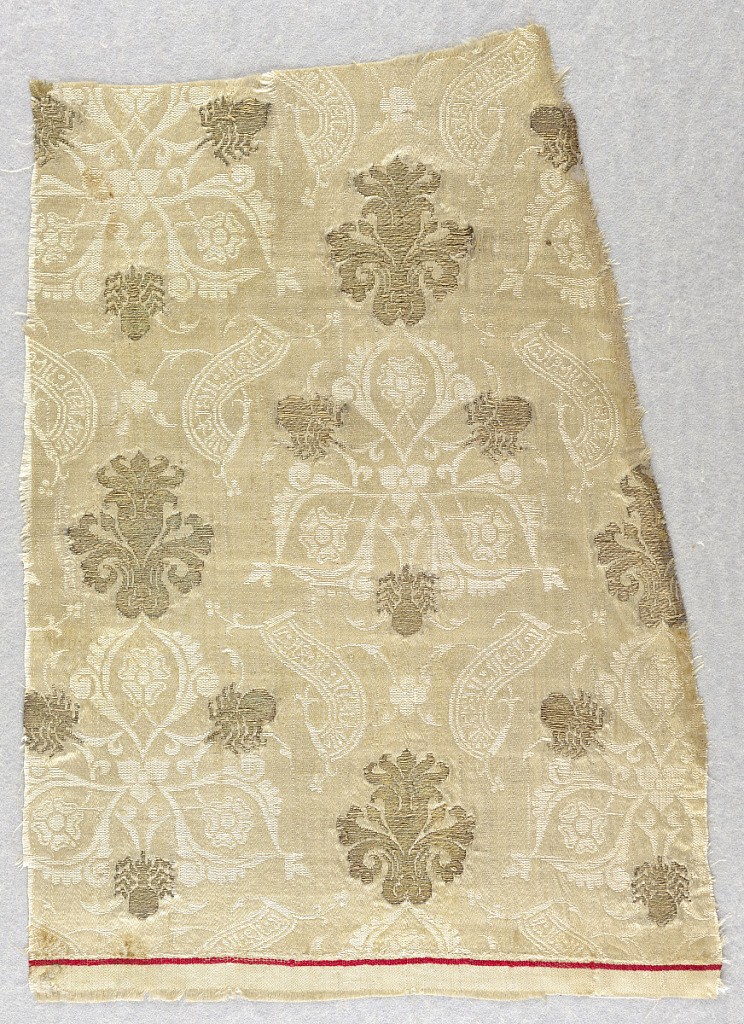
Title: Textile
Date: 14th century
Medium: silk, metal Technique: twill, brocaded
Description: Double warp twill, brocaded in gold (gold beaters' gold).  Patterned with trefoils, each enclosing a rose, flanked at top by diagonal banderoles with debased Islamic inscription, which is arranged in diagonal repeats in cream tabby on cream twill ground.  Metallic brocaded palmettes and brocaded insect. This piece has a red stripe across the bottom, indicating end of piece.